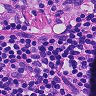
Metastatic tissue present: no